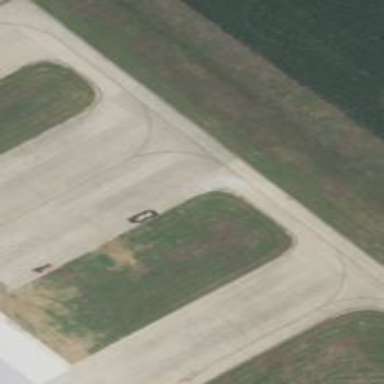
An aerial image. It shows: View of taxiway at the airport.